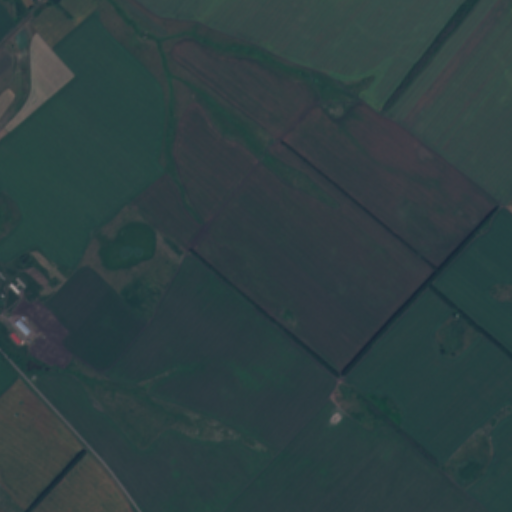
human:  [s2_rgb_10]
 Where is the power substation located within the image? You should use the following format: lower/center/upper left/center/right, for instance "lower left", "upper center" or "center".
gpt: The power substation is located in the lower left of the image.
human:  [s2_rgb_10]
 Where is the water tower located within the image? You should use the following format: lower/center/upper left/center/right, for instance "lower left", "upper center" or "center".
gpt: The water tower is located in the center left of the image.
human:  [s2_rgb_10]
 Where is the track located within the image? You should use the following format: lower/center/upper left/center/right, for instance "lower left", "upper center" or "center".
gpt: There is no track in the image.